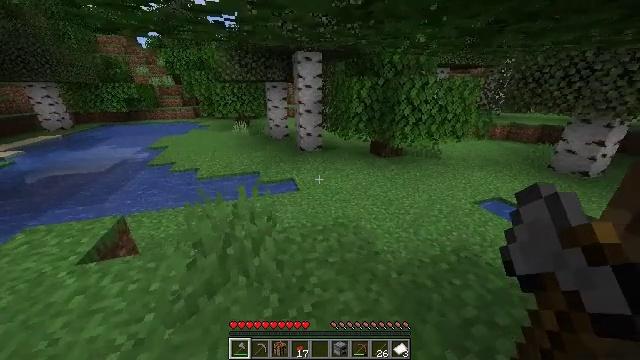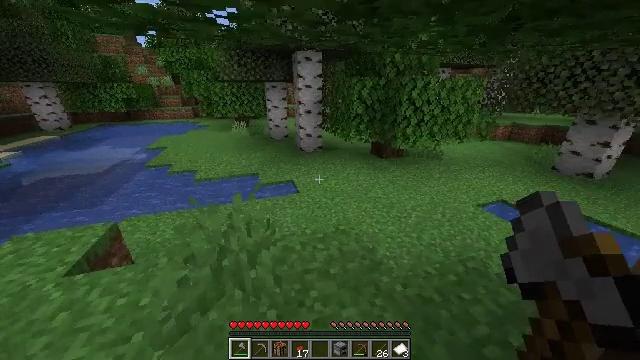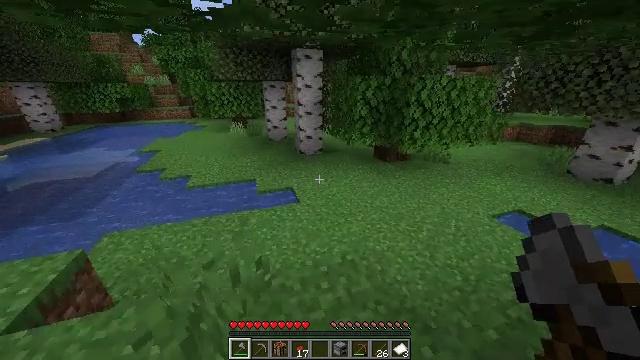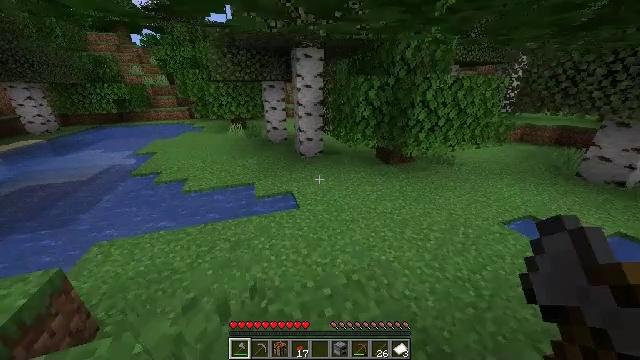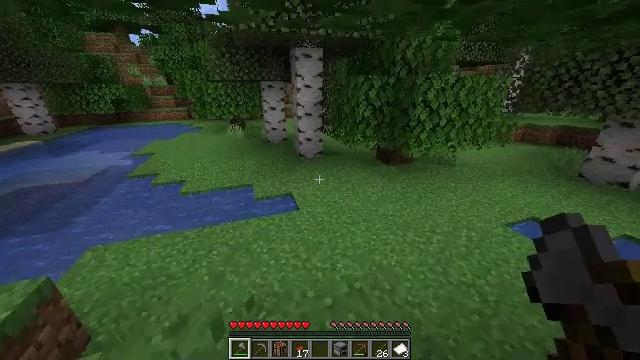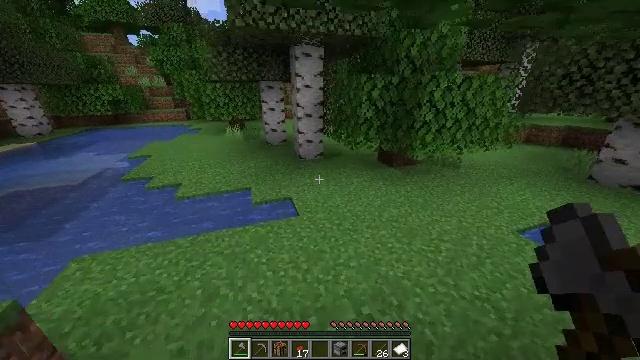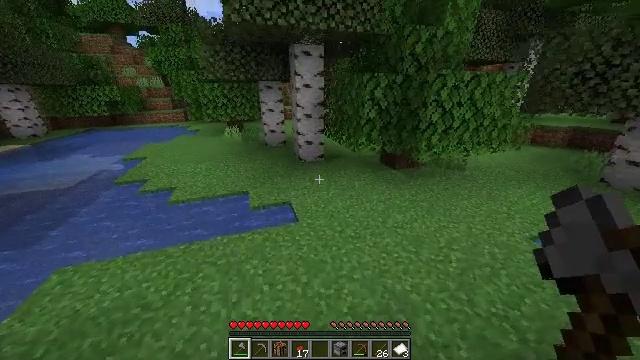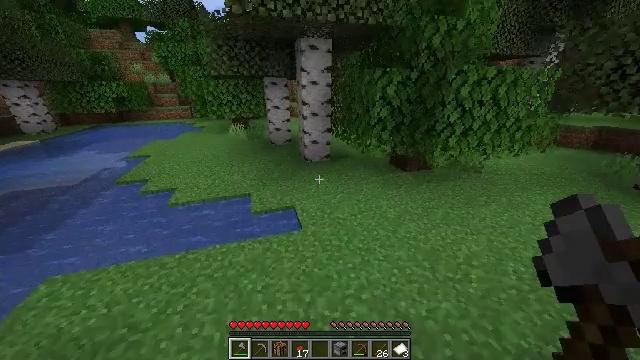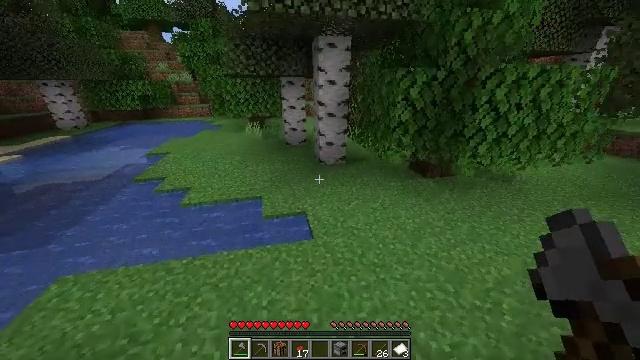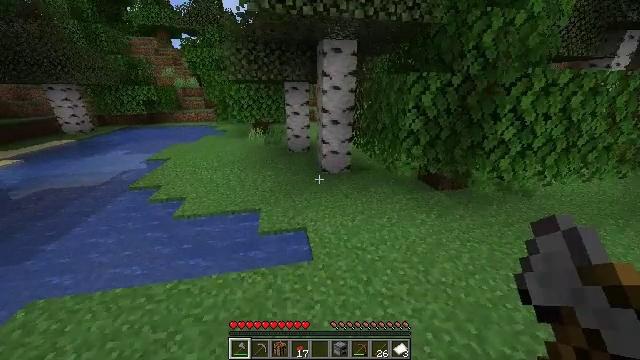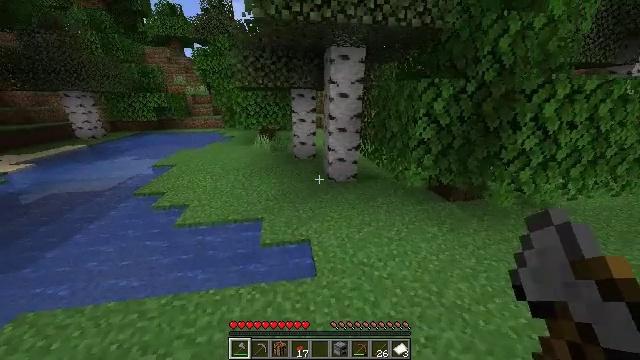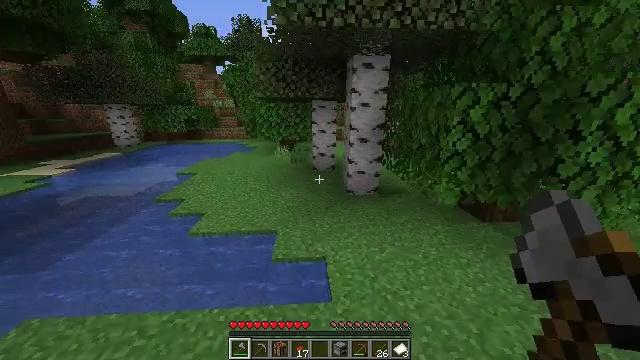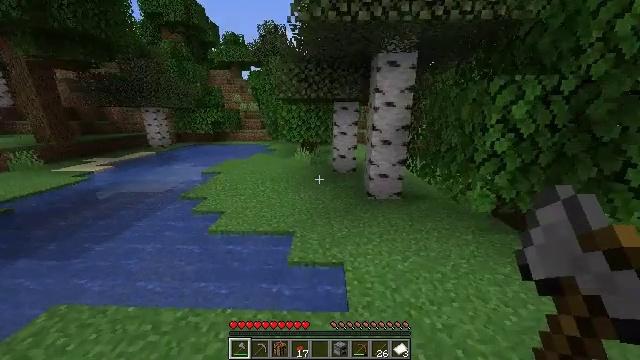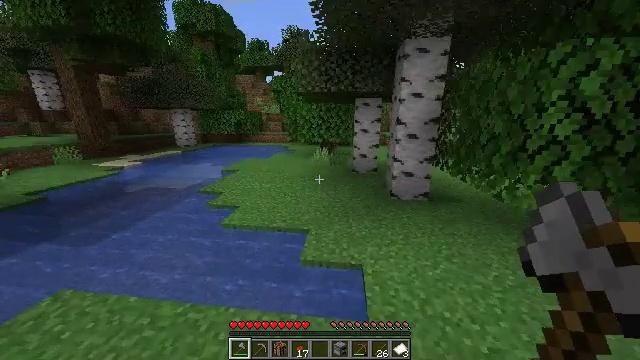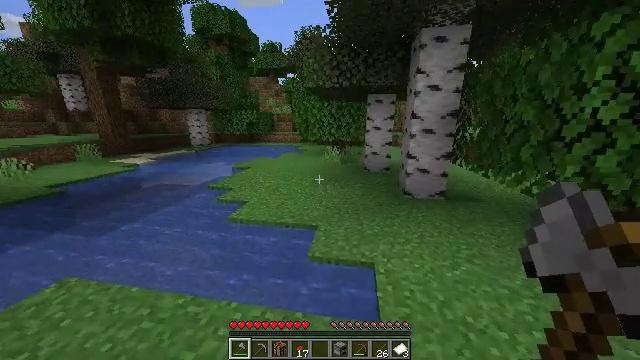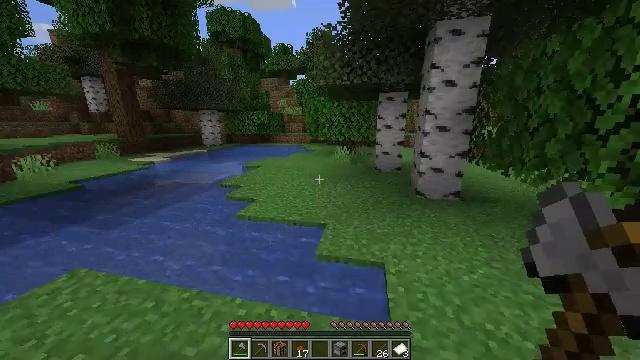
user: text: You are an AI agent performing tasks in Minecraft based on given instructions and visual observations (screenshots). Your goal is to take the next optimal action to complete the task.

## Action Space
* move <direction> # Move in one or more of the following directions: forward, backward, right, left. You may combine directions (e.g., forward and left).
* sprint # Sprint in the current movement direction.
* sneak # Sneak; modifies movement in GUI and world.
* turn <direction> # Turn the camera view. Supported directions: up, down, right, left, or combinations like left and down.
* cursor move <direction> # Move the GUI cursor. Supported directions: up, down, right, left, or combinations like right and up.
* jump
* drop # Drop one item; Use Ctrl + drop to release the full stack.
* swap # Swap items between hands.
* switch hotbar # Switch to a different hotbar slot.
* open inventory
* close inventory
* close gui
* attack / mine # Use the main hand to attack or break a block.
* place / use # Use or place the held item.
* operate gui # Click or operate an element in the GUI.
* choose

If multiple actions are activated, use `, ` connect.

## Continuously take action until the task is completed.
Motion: motion action
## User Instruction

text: Hunt a sheep.
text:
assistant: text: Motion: move forward
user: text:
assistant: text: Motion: move forward
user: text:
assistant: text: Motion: move forward
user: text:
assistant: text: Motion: move forward
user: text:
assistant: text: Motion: move forward
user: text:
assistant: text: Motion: move forward
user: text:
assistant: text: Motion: move forward, turn left
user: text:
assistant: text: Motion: move forward, turn left
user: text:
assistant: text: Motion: move forward, turn left and up
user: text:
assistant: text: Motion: move forward, turn left and up
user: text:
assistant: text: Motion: move forward, turn left and up
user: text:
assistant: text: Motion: move forward, turn left
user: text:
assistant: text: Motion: move forward, turn left and up
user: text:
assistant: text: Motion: move forward, turn left
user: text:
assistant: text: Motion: move forward, turn left
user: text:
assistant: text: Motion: move forward, turn left
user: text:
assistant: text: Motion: move forward
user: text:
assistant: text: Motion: move forward
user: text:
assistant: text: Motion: move forward
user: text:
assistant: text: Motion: move forward
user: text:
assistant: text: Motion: move forward, jump
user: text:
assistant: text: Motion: move forward, jump
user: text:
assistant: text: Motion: move forward, jump
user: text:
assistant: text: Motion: move forward, jump
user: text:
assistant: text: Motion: move forward
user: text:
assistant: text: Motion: move forward
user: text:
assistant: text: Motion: move forward
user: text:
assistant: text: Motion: move forward
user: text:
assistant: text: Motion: move forward
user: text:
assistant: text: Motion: move forward